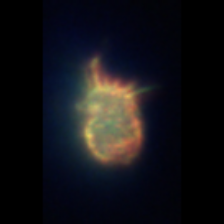
Taxon: Ciliates
Group: Other